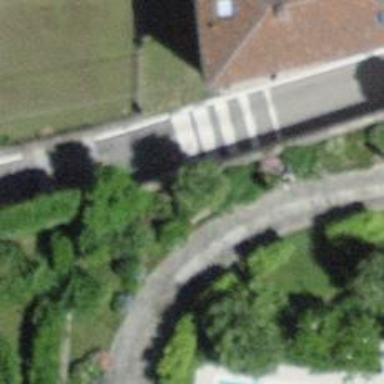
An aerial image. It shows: Residential road with asphalt surface and no sidewalk.